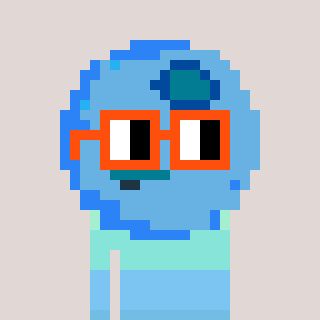
a pixel art character with square orange glasses, a blueberry-shaped head and a yellow-colored body on a warm background